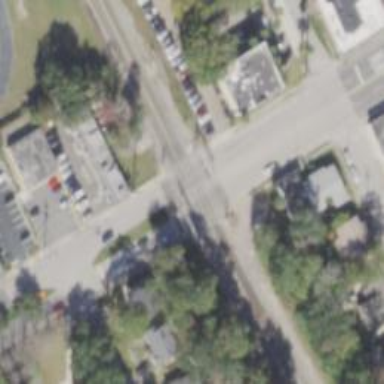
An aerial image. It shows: Railway crossing.